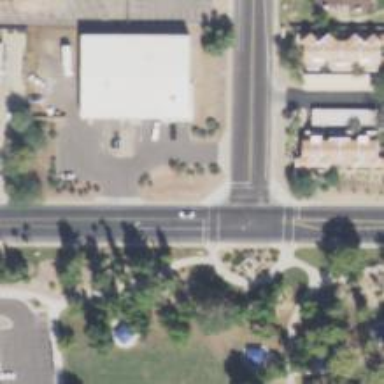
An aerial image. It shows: Solid stop line on the road marking.